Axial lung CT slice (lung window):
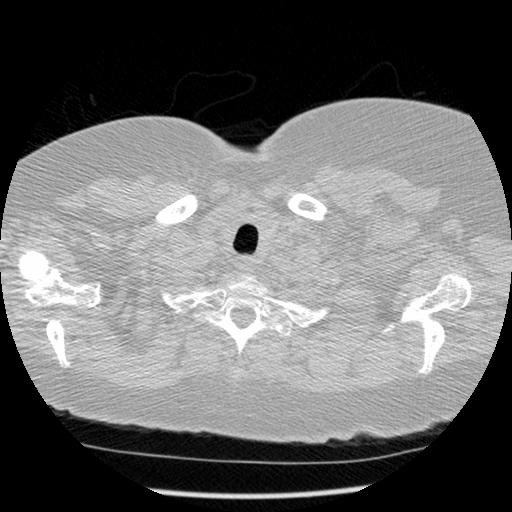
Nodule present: no